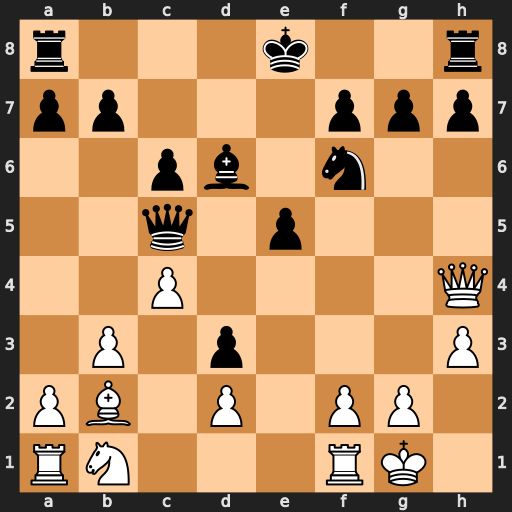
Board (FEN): r3k2r/pp3ppp/2pb1n2/2q1p3/2P4Q/1P1p3P/PB1P1PP1/RN3RK1
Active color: w
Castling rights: kq
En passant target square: -
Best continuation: Ba3 Qxa3 Nxa3